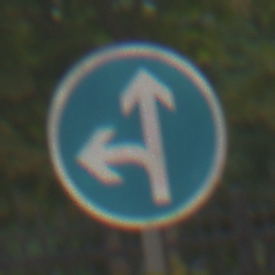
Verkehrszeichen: VorgeschriebeneFahrtrichtungGeradeausOderLinks
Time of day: MorningAfternoon
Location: Outdoor (Urban)
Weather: Overcast
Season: NotSpecified
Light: Natural